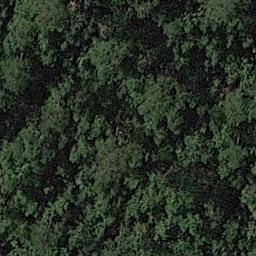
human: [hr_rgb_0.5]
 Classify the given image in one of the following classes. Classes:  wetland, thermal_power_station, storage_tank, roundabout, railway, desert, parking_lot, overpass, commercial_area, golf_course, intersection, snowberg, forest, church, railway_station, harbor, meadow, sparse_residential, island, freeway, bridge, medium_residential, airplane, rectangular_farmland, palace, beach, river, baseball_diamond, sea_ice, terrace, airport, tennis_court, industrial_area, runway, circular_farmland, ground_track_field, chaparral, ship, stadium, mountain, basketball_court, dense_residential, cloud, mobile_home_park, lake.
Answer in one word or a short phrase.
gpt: forest